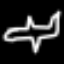
Label: airplane